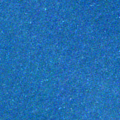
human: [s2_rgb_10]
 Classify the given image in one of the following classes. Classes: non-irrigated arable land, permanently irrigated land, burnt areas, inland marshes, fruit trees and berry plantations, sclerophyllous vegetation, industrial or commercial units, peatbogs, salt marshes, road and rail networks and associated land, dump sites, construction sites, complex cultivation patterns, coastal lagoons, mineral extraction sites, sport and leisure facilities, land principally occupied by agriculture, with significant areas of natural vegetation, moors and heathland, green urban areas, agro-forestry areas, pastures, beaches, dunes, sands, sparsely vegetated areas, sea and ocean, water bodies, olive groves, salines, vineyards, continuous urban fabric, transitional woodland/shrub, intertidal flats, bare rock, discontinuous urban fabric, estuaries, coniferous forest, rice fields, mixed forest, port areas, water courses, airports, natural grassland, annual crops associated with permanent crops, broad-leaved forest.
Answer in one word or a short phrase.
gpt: sea and ocean